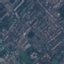
Label: Residential